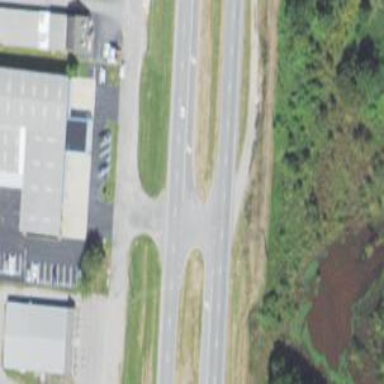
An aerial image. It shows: Trunk link highway.